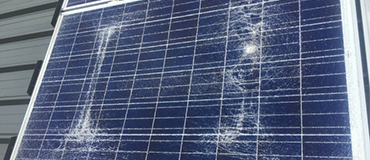
Label: Physical-Damage